Question: I am trying to solve the following equation for dB (for simplicity, I stated dB as x in the question title):

All of the other terms in the equation are known. I tried using SymPy to symbolically solve for dB but I kept getting time out errors. I also tried using 'fminbound' from 'scipy.optimize' but the answer for dB is wrong (see below for Python code using the 'fminbound' approach).
Does anyone know of a way to solve the equation for dB using Python?
'''
import numpy as np
from scipy.optimize import fminbound
#------------------------------------------------------------------------------
# parameters
umf = 0.063 # minimum fluidization velocity, m/s
dbed = 0.055 # bed diameter, m
z0 = 0 # position bubbles are generated, m
z = 0.117 # bed vertical position, m
g = 9.81 # gravity, m/s^2
#------------------------------------------------------------------------------
# calculations
m = 3 # multiplier for Umf
u = m*umf # gas superficial velocity, m/s
abed = (np.pi*dbed**2)/4.0 # bed cross-sectional area, m^2
# calculate parameters used in equation
dbmax = 2.59*(g**-0.2)*(abed*(u-umf))**0.4
dbmin = 3.77*(u-umf)**2/g
c1 = 2.56*10**-2*((dbed / g)**0.5/umf)
c2 = (c1**2 + (4*dbmax)/dbed)**0.5
c3 = 0.25*dbed*(c1 + c2)**2
dbeq = 0.25*dbed*(-c1 + (c1**2 + 4*(dbmax/dbed))**0.5 )**2
# general form of equation ... (term1)^power1 * (term2)^power2 = term3
power1 = 1 - c1/c2
power2 = 1 + c1/c2
term3 = np.exp(-0.3*(z - z0)/dbed)
def dB(d):
term1 = (np.sqrt(d) - np.sqrt(dbeq)) / (np.sqrt(dbmin) - np.sqrt(dbeq))
term2 = (np.sqrt(d) + np.sqrt(c3)) / (np.sqrt(dbmin) + np.sqrt(c3))
return term1**power1 * term2**power2 - term3
# solve main equation for dB
dbub = fminbound(dB, 0.01, dbed)
print 'dbub = ', dbub
'''
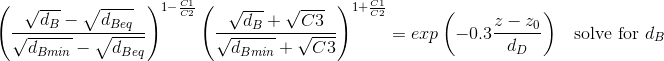
Answer: Here are the four single-dim root-methods:
'''
from scipy.optimize import brentq, brenth, ridder, bisect
for rootMth in [brentq, brenth, ridder, bisect]:
dbub = rootMth(dB, 0.01, dbed)
print 'dbub = ', dbub, '; sanity check (is it a root?):', dB(dbub)
'''
Also the newton-raphson (secant / haley) method:
'''
from scipy.optimize import newton
dbub = newton(dB, dbed)
print 'dbub = ', dbub, '; sanity check (is it a root?):', dB(dbub)
'''
The scipy documentation recommends brentq if you have a bracketing interval.